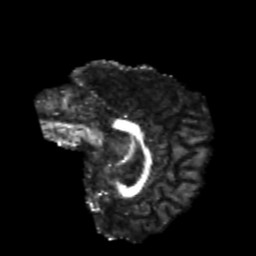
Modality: FA
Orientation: sagittal
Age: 24
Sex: male
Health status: healthy
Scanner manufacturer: philips
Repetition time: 7.39 s
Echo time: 0.08599 s